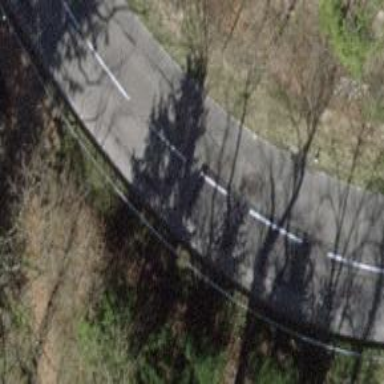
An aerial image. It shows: Asphalt road classified as tertiary.